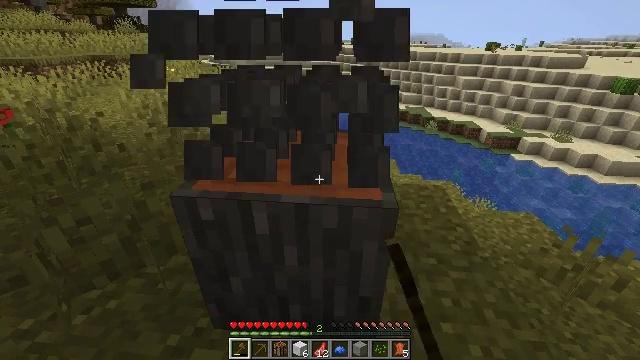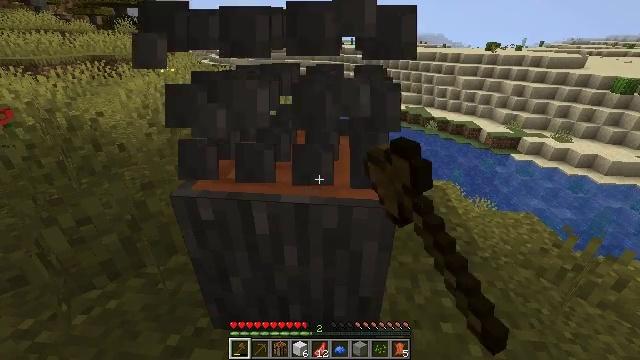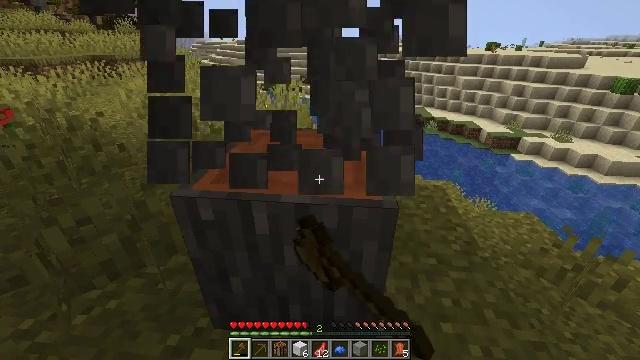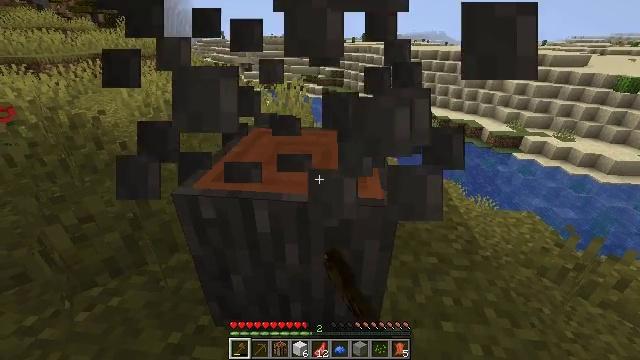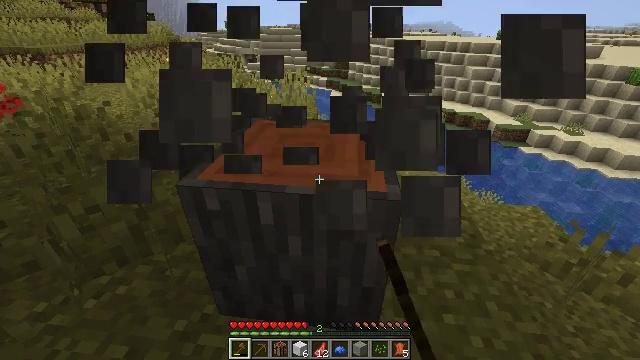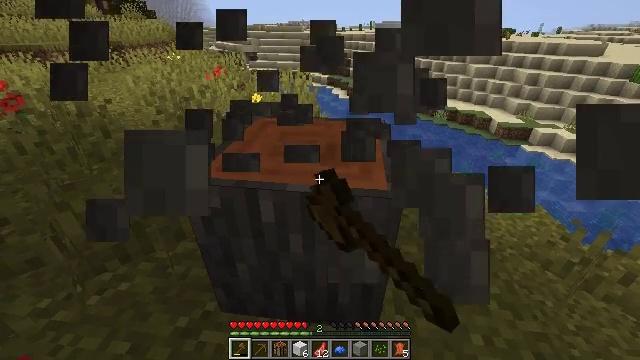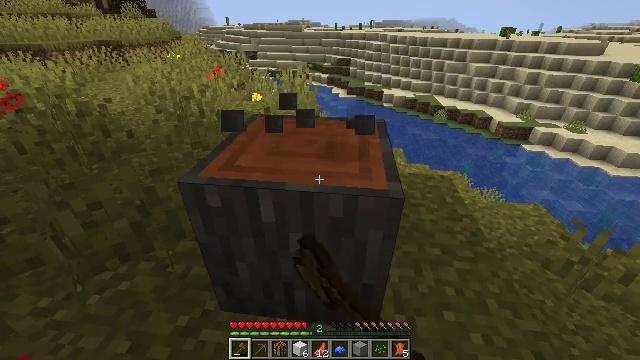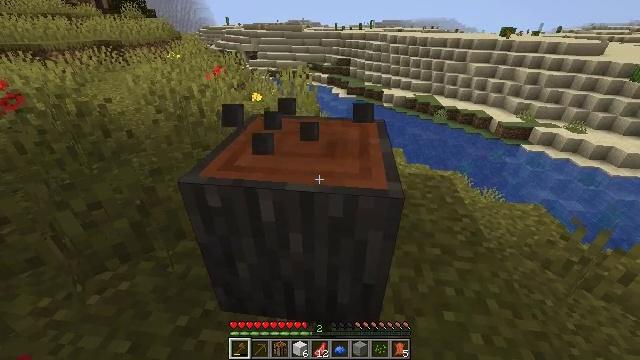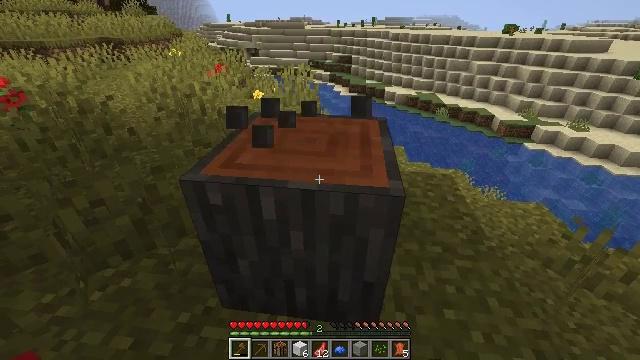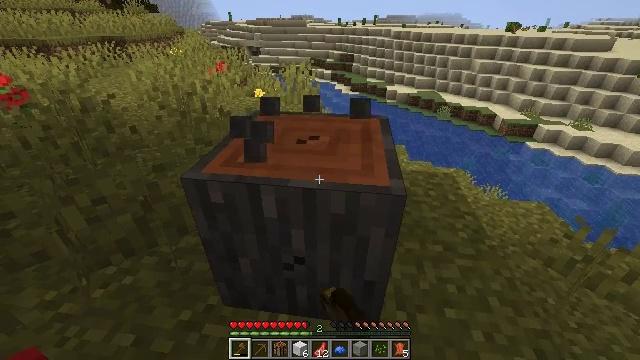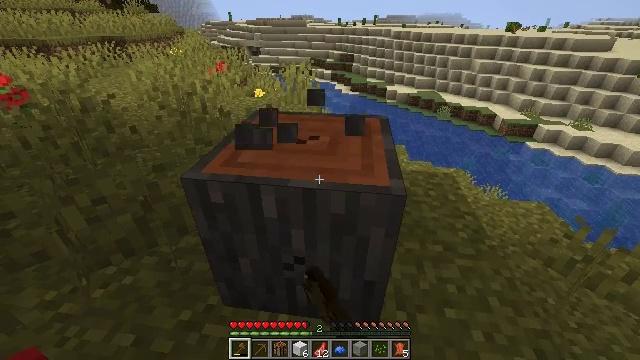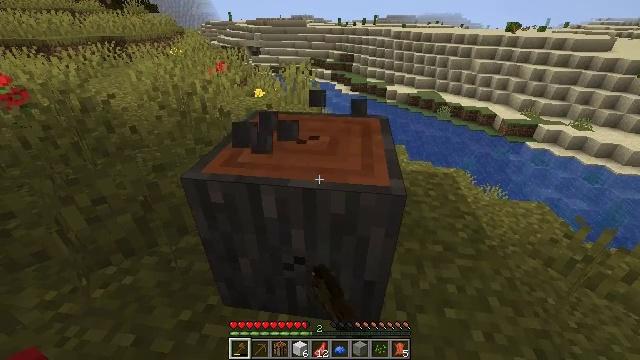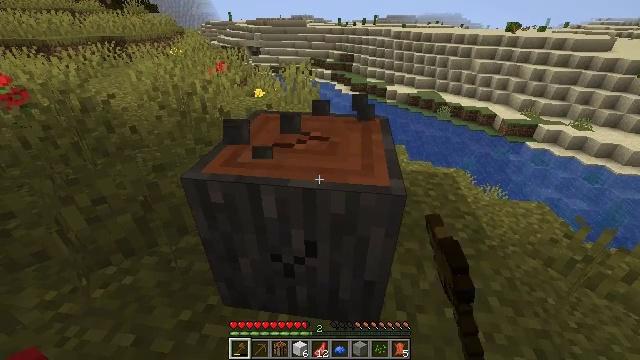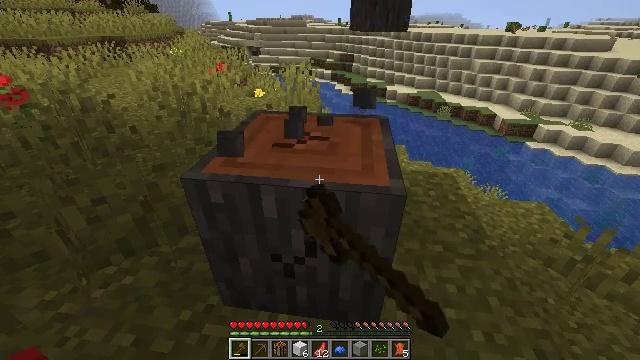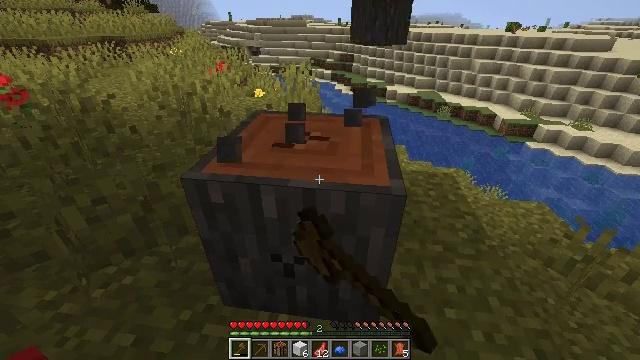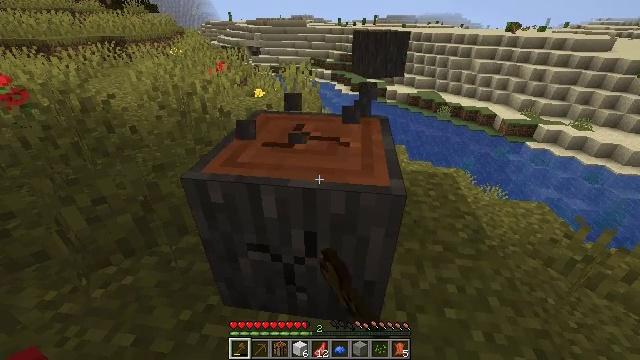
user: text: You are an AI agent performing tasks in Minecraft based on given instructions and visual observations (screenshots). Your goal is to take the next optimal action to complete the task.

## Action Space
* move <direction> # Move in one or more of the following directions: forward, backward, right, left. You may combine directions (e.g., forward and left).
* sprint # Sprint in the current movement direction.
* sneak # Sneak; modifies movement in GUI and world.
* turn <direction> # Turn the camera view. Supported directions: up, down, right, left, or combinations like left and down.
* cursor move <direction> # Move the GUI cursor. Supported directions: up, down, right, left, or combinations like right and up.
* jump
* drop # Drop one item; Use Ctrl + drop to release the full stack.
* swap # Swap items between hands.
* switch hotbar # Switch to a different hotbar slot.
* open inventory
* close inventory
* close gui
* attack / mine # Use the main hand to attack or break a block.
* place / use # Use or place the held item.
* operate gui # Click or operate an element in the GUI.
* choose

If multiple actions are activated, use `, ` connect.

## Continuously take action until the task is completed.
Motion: motion action
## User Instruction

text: Collect acacia logs by breaking the tree.
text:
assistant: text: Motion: attack / mine
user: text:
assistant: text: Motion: attack / mine
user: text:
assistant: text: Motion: attack / mine
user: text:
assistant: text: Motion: turn down, attack / mine
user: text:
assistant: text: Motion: attack / mine
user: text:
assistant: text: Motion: attack / mine
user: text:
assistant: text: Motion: attack / mine
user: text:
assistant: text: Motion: attack / mine
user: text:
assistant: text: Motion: attack / mine
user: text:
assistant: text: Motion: attack / mine
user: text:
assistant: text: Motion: attack / mine
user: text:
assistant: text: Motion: attack / mine
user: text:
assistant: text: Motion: attack / mine
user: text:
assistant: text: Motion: attack / mine
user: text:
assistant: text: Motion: attack / mine
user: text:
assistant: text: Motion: attack / mine
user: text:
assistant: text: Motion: attack / mine
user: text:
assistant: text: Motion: attack / mine
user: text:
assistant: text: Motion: attack / mine
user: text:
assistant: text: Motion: attack / mine
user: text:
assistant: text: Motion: attack / mine
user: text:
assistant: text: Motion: attack / mine
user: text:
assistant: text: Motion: attack / mine
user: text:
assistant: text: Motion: attack / mine
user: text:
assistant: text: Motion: attack / mine
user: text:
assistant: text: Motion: attack / mine
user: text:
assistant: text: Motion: attack / mine
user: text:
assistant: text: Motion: attack / mine
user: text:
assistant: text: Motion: attack / mine
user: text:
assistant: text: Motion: attack / mine